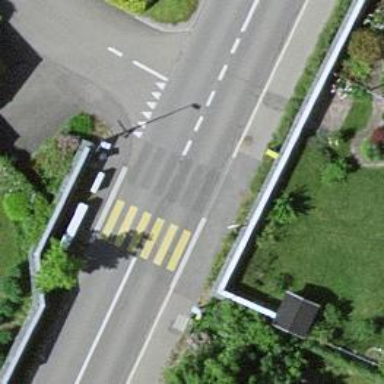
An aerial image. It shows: Marked crossing on the road.